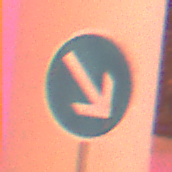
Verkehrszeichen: VorgeschriebeneVorbeifahrtRechts
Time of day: Night
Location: Outdoor (Urban)
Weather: Overcast
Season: Winter
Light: Artificial